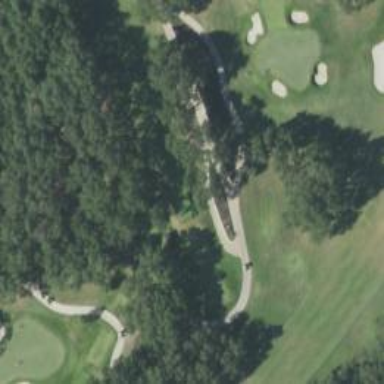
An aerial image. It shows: Path for golf carts.